Aerial crown-view tile of a tropical tree (Barro Colorado Island, Panama), acquired 20250616:
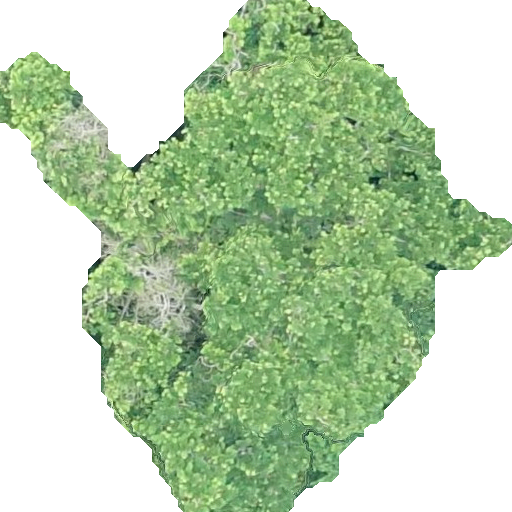
Species: Platypodium elegans
GBIF accepted scientific name: Platypodium elegans
Crown area: 215.881 m²